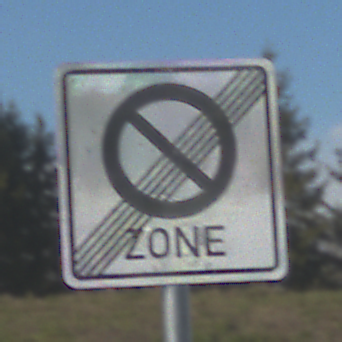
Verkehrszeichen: EndeEingeschraenktesHalteverbotZone
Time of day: MorningAfternoon
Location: Outdoor (Nature)
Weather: PartlyCloudy
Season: NotSpecified
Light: Natural